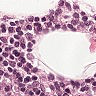
Metastatic tissue present: no